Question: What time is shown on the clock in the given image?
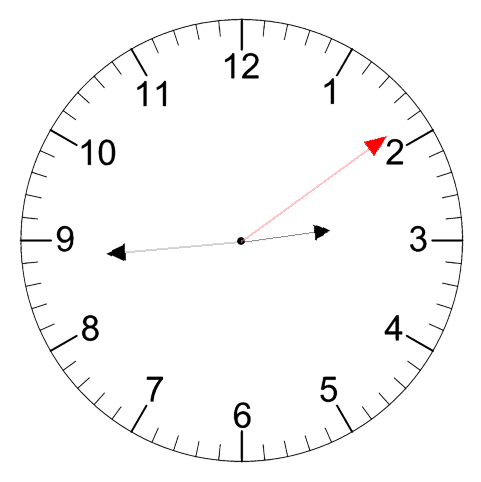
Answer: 02:44:09